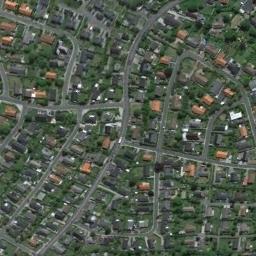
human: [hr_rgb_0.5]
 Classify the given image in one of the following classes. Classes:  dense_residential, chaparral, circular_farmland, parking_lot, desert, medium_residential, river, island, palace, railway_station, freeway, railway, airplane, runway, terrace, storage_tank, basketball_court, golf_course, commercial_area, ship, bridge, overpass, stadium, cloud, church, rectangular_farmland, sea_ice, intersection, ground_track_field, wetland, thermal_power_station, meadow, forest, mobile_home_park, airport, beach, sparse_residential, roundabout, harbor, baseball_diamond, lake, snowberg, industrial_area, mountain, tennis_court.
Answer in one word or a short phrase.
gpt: dense_residential